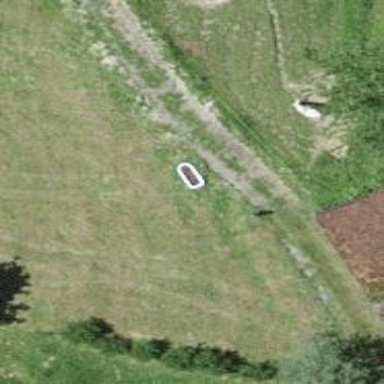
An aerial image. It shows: Watering place.